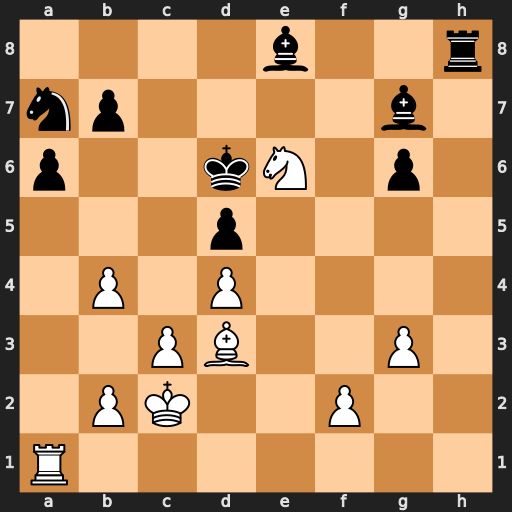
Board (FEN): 4b2r/np4b1/p2kN1p1/3p4/1P1P4/2PB2P1/1PK2P2/R7
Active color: w
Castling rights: -
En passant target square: -
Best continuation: Nxg7 Bf7 Bxa6